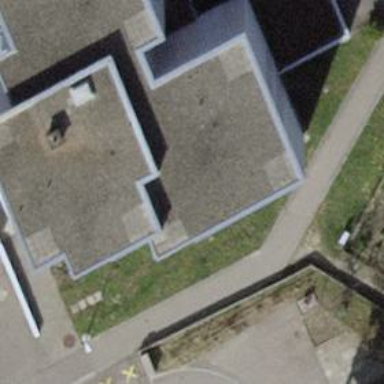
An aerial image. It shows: Building.